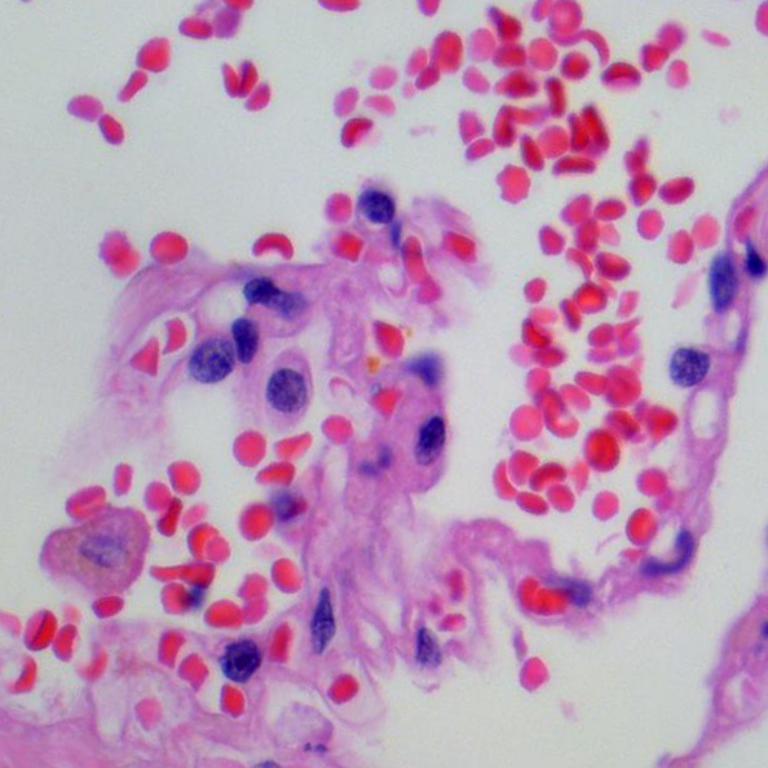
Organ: lung
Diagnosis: benign